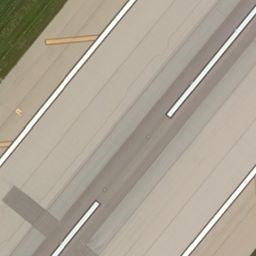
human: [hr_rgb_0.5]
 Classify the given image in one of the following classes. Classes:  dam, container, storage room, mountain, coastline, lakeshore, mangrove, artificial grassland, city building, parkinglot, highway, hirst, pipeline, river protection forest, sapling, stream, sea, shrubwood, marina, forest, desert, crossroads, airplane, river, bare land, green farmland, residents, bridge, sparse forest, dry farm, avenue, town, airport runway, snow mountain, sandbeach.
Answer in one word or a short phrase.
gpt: airport runway